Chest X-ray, AP view. Patient: 62 years old, sex M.
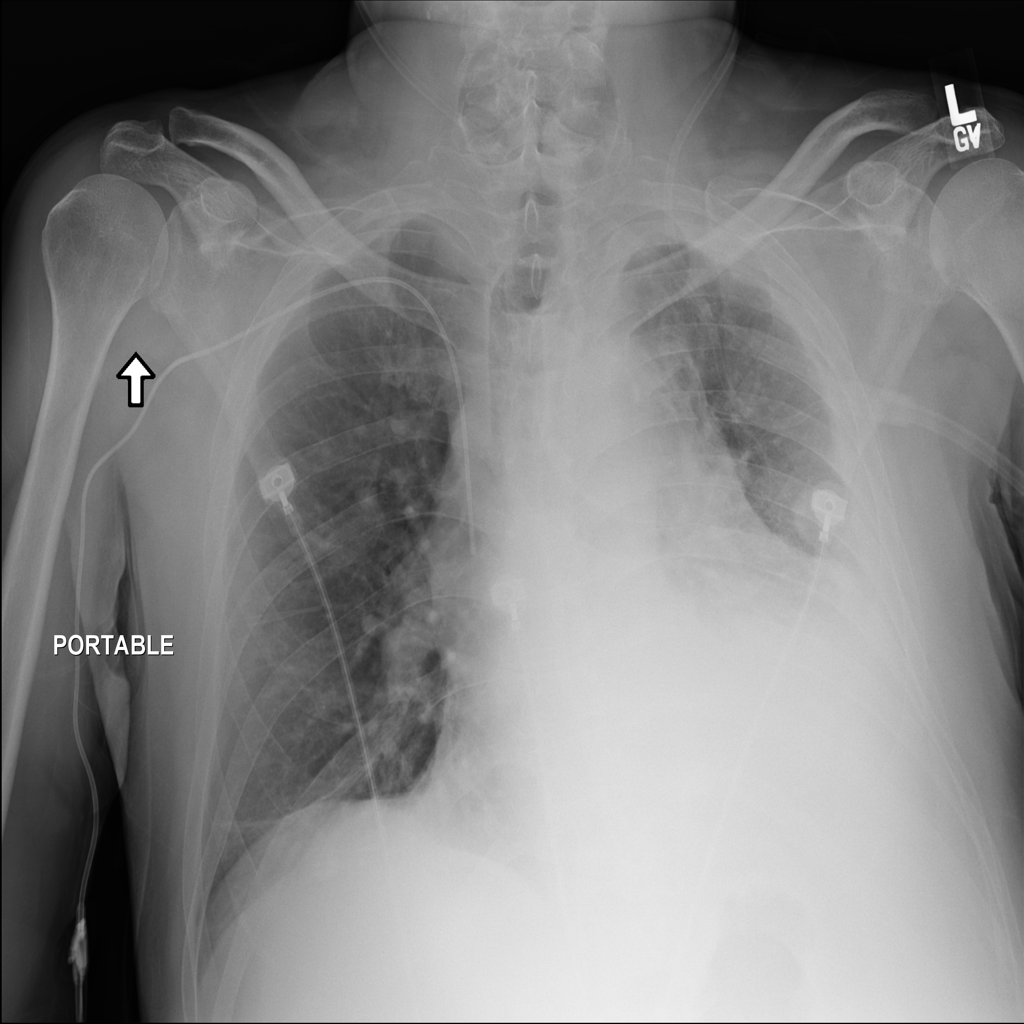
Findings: Mass, Pleural_Thickening